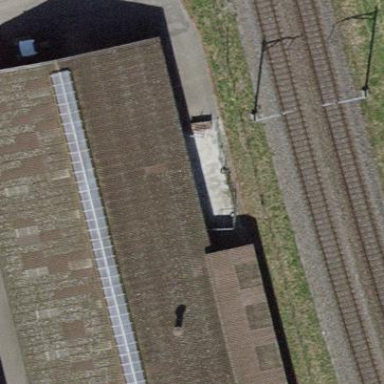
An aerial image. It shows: Gabled roof on farm auxiliary building.